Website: home-depot
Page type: receipt
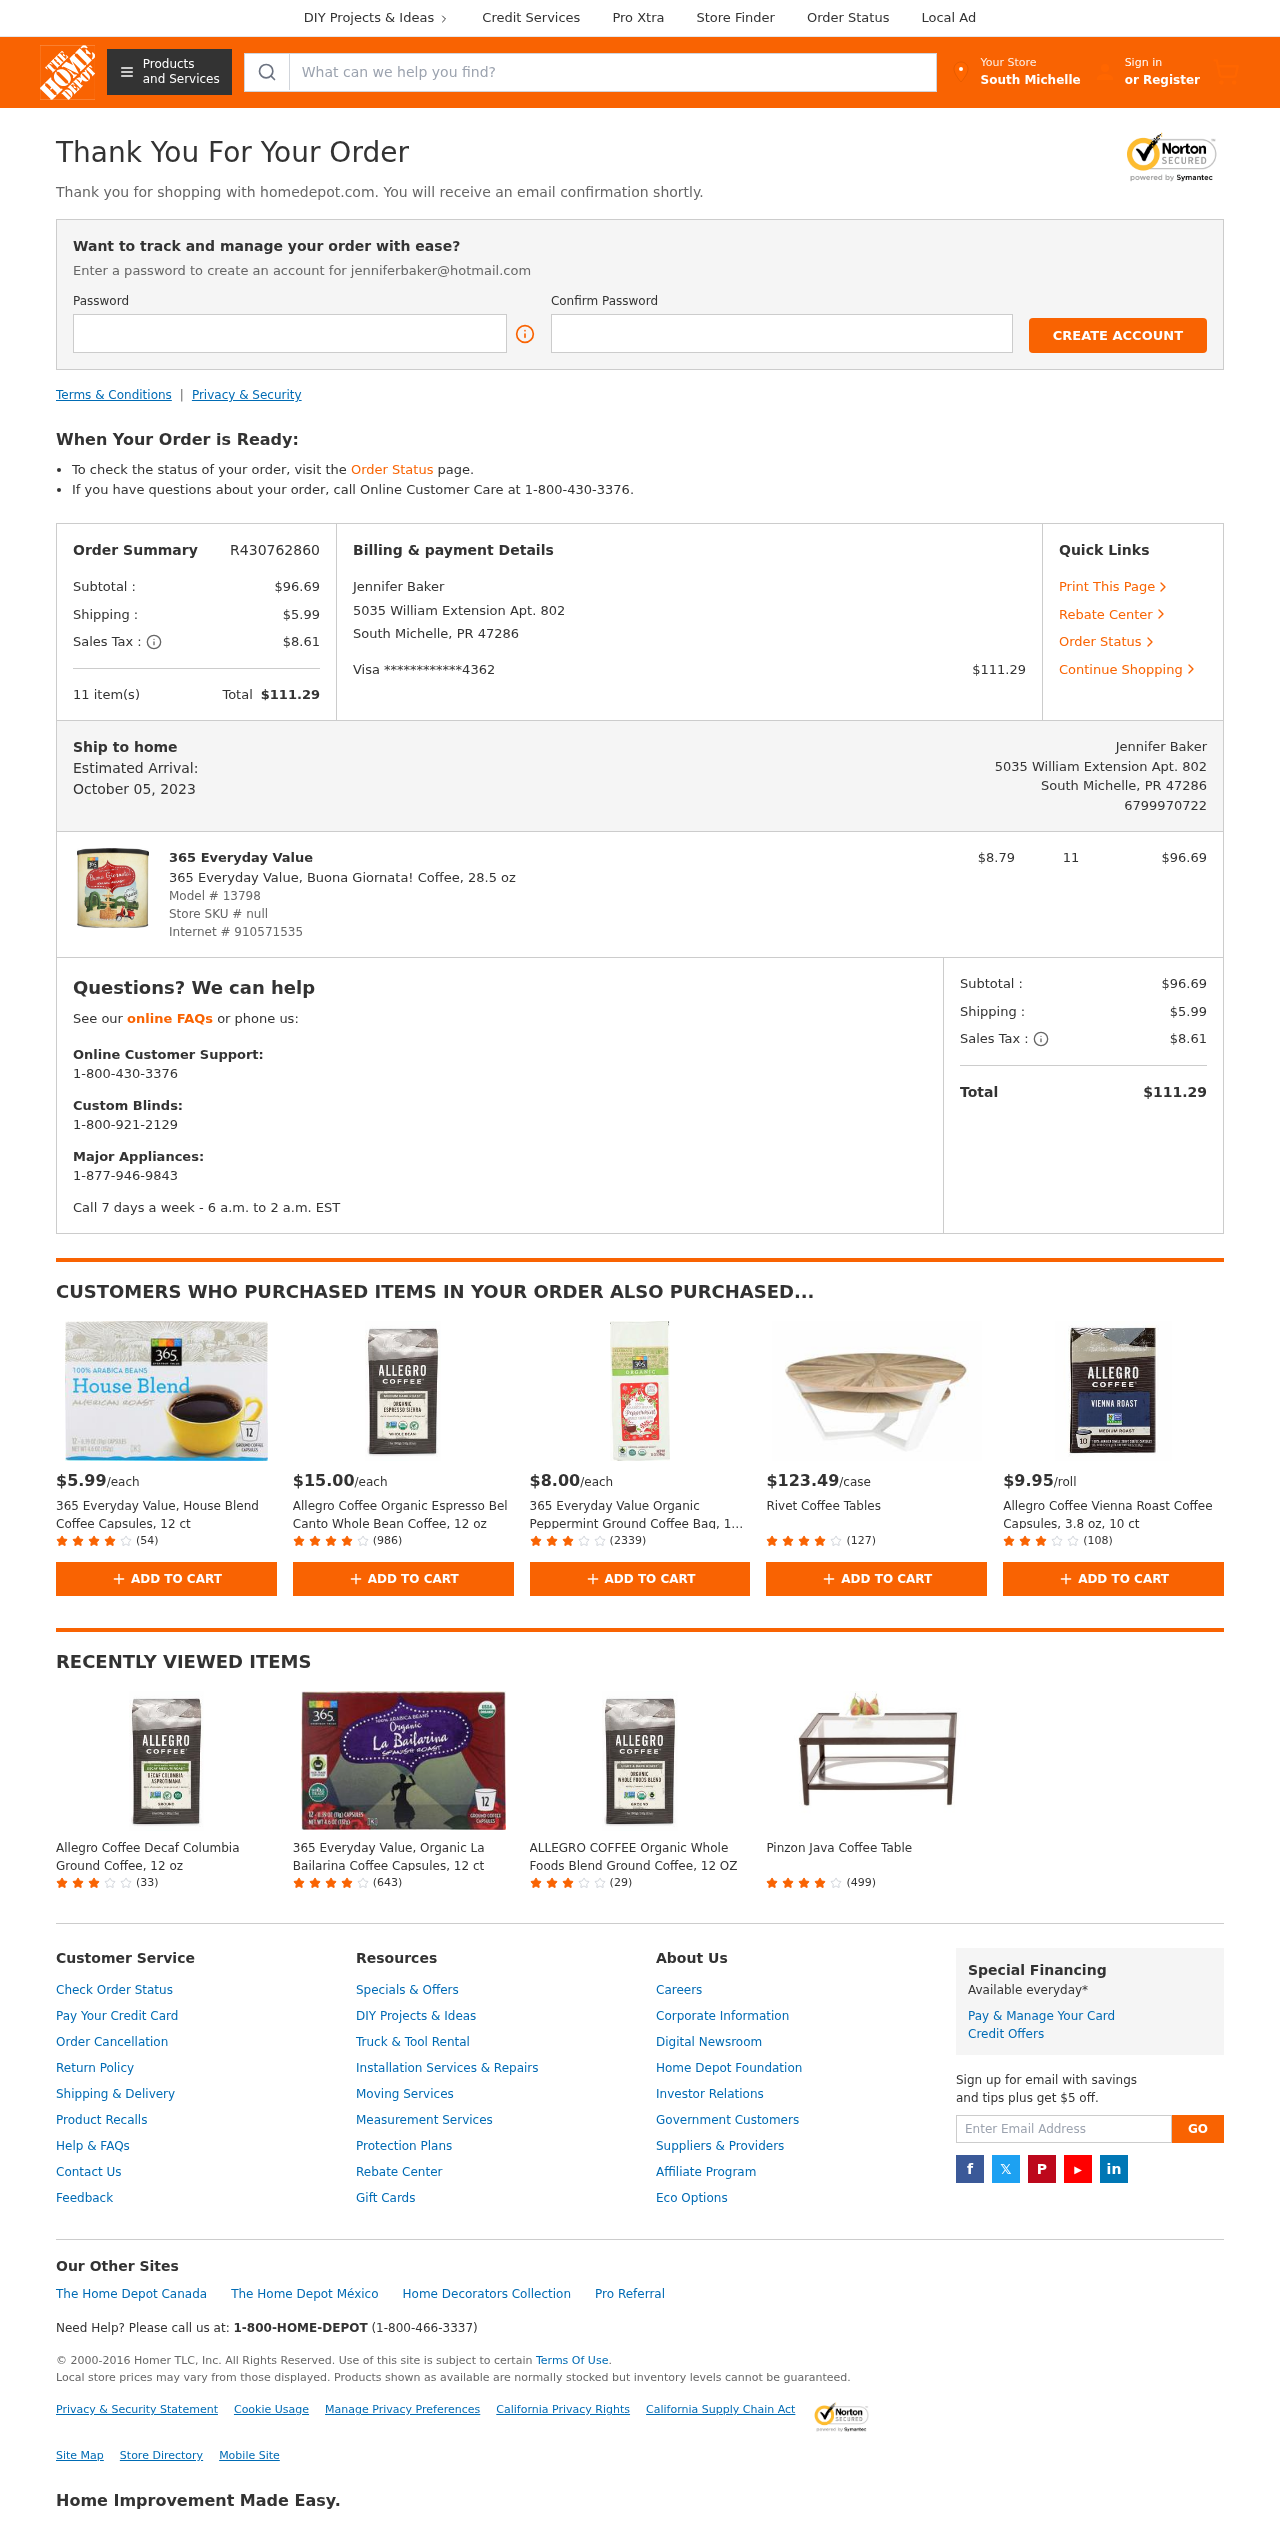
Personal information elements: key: PII_CARD_LAST4
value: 4362
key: PII_CARD_TYPE
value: Visa
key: PII_CITY
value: South Michelle
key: PII_EMAIL
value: jenniferbaker@hotmail.com
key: PII_FULLNAME
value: Jennifer Baker
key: PII_PHONE
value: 6799970722
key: PII_STREET
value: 5035 William Extension Apt. 802
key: PII_CITY_STATE_ZIP
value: South Michelle, PR 47286
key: PII_FULLNAME2
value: Jennifer Baker
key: PII_POSTCODE
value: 47286
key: PII_STATE_ABBR
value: PR
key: PII_STATE
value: PR
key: PII_POSTCODE_FULL
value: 47286
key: PII_CITY_STATE
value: South Michelle, PR
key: PII_POSTCODE_NUMERIC
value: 47286
Product elements: key: PRODUCT1_BRAND
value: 365 Everyday Value
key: PRODUCT1_NAME
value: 365 Everyday Value, Buona Giornata! Coffee, 28.5 oz
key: PRODUCT1_PRICE
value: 8.79
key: PRODUCT1_QUANTITY
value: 11
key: PRODUCT2_PRICE
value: $5.99
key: PRODUCT2_NAME
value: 365 Everyday Value, House Blend Coffee Capsules, 12 ct
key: PRODUCT2_NUM_RATINGS
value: (54)
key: PRODUCT3_PRICE
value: $15.00
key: PRODUCT3_NAME
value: Allegro Coffee Organic Espresso Bel Canto Whole Bean Coffee, 12 oz
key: PRODUCT3_NUM_RATINGS
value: (986)
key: PRODUCT4_PRICE
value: $8.00
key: PRODUCT4_NAME
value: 365 Everyday Value Organic Peppermint Ground Coffee Bag, 12 oz
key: PRODUCT4_NUM_RATINGS
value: (2339)
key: PRODUCT5_PRICE
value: $123.49
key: PRODUCT5_NAME
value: Rivet Coffee Tables
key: PRODUCT5_NUM_RATINGS
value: (127)
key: PRODUCT6_PRICE
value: $9.95
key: PRODUCT6_NAME
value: Allegro Coffee Vienna Roast Coffee Capsules, 3.8 oz, 10 ct
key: PRODUCT6_NUM_RATINGS
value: (108)
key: PRODUCT7_NAME
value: Allegro Coffee Decaf Columbia Ground Coffee, 12 oz
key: PRODUCT7_NUM_RATINGS
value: (33)
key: PRODUCT8_NAME
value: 365 Everyday Value, Organic La Bailarina Coffee Capsules, 12 ct
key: PRODUCT8_NUM_RATINGS
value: (643)
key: PRODUCT9_NAME
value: ALLEGRO COFFEE Organic Whole Foods Blend Ground Coffee, 12 OZ
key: PRODUCT9_NUM_RATINGS
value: (29)
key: PRODUCT10_NAME
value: Pinzon Java Coffee Table
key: PRODUCT10_NUM_RATINGS
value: (499)
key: PRODUCT_MODEL_NUMBER
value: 13798
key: PRODUCT_INTERNET_NUMBER
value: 910571535
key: PRODUCT1_LINE_TOTAL
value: $96.69
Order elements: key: ORDER_ID
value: R430762860
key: ORDER_SUBTOTAL
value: $96.69
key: ORDER_SHIPPING_COST
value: $5.99
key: ORDER_TAX
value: $8.61
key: ORDER_NUM_ITEMS
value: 11 item(s)
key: ORDER_TOTAL
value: $111.29
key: ORDER_DELIVERY_DATE
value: October 05, 2023
Search elements: key: HEADER_SEARCH
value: What can we help you find?
Other elements: key: STORE_SKU
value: null